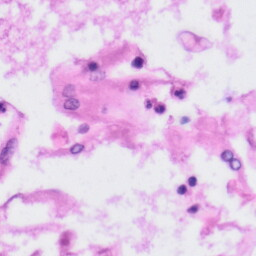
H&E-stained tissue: Tonsil